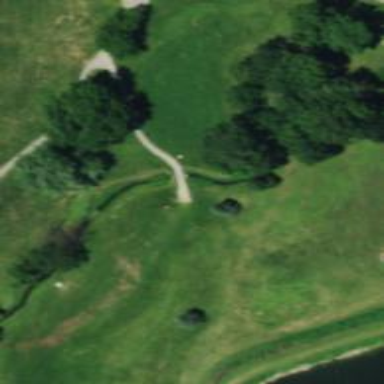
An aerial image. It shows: Golf hole.